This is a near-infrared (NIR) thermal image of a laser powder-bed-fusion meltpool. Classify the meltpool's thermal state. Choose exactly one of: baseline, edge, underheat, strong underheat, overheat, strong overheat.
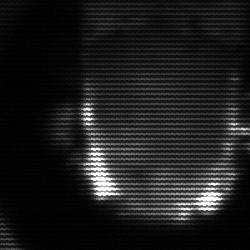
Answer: baseline